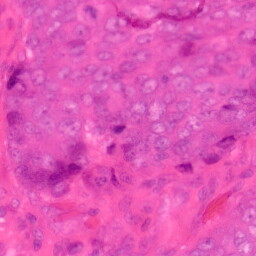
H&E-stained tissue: Colon